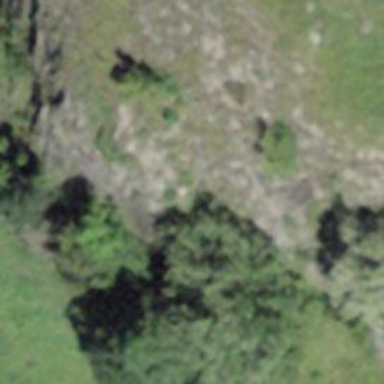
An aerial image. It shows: Cliff in nature.